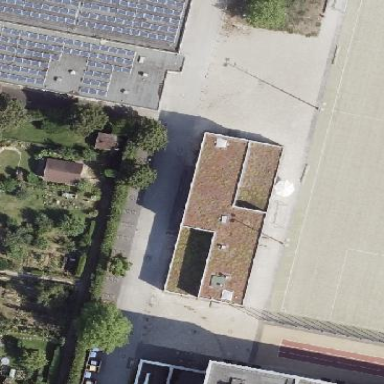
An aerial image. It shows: School building.